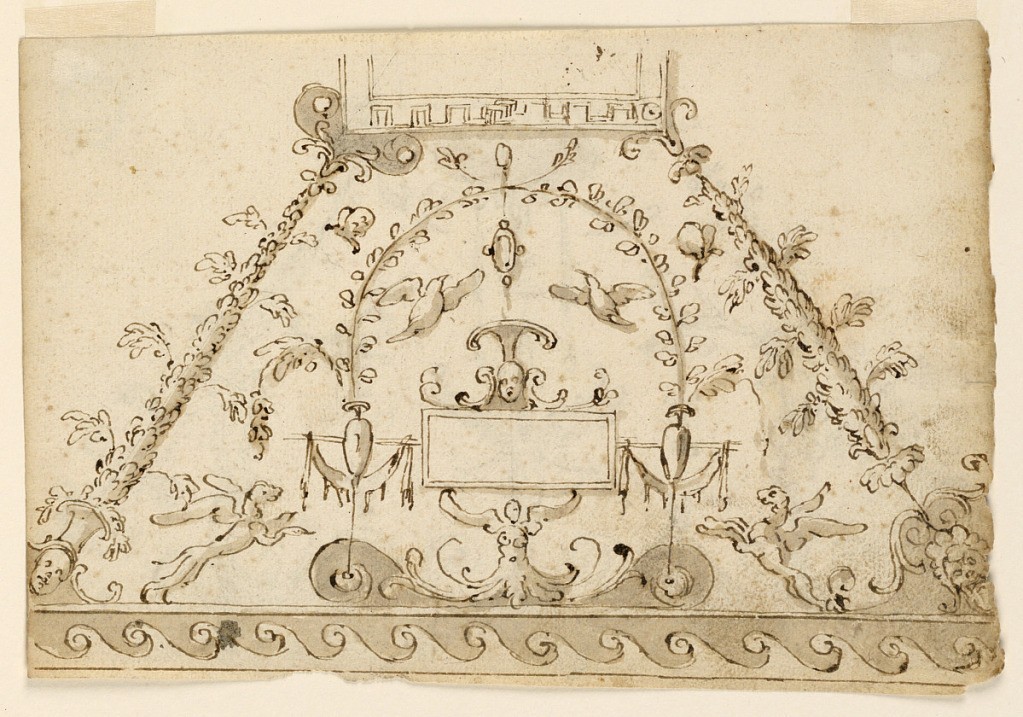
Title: Two Projects for Painted Grotesque Decorations of a Ceiling
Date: ca. 1590
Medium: Charcoal, pen and ink, brush and greyish-brown watercolor on laid paper.
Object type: Drawing
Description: Horizontal rectangle. The wave band is drawn on both sides, fret bands are indicated as decorations of the central frames. Below, in the center of the rhomboidal panel is an ooblong tablet support by the wings of a half-figure. Rinceaux bars spring with vases from which branches rise, forming a half circular panel. Enclosed are two birds and a hanging gem. Below are two winged tigers. In the scythe of the rhomboidal panel, on the reverse of a candelabrum, there are a half-figure of a winged woman, a lekythos and rinceaux. Two birds are beside it above. Laterally are two winged half-figures, from whose rinceaux spring, with birds atop.